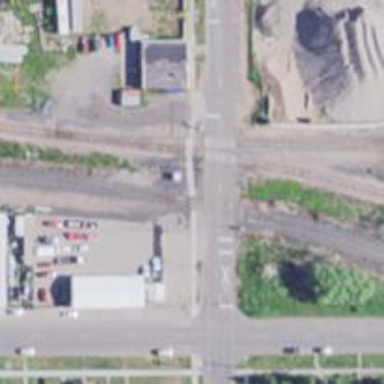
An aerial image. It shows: Railway crossing.